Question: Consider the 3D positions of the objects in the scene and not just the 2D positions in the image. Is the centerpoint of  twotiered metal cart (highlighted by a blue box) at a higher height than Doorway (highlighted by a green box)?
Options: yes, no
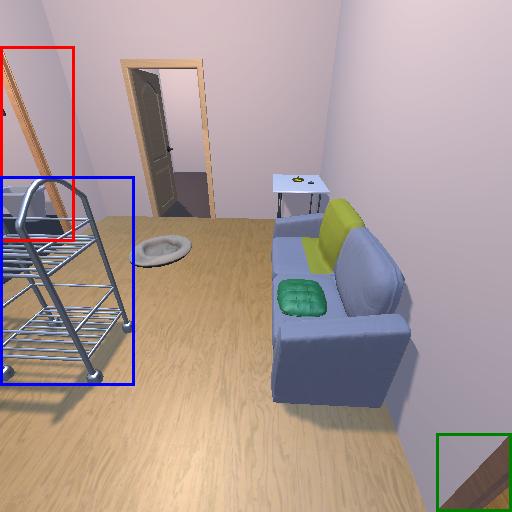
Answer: yes